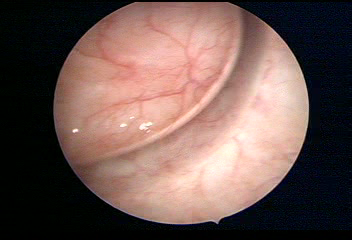
Modality: WLC
Class: Foreign bodies
Subclass: AirBubble
Bladder cancer association: No
Annotated structures: Air bubble